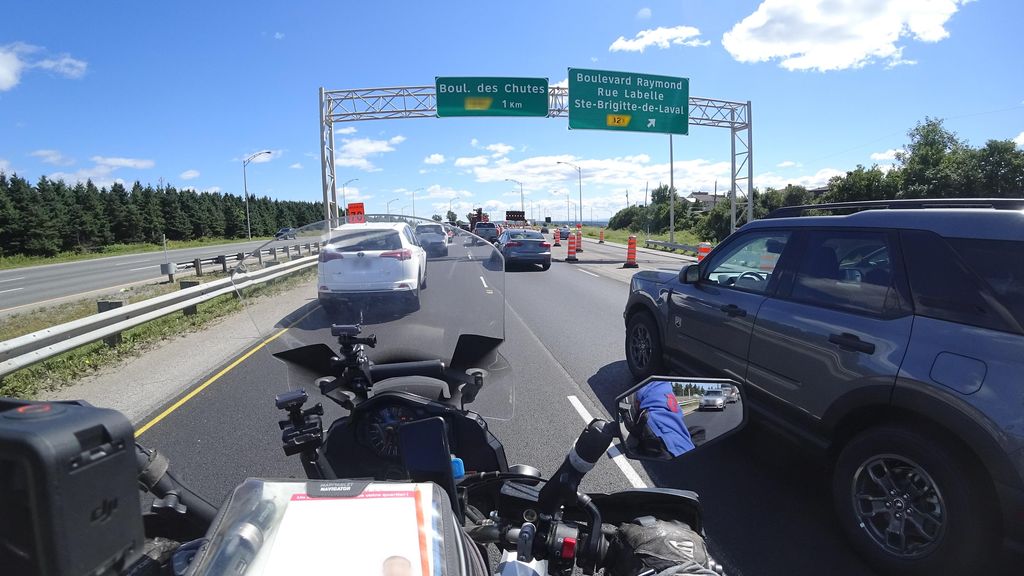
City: quebec_city